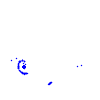
Particle: pion